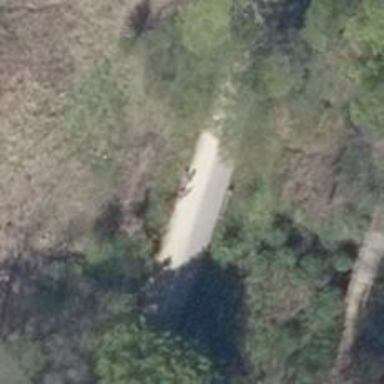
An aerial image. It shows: Asphalt path with compacted surface. The path is suitable for cycling and walking.